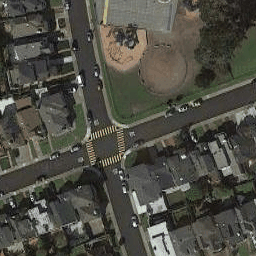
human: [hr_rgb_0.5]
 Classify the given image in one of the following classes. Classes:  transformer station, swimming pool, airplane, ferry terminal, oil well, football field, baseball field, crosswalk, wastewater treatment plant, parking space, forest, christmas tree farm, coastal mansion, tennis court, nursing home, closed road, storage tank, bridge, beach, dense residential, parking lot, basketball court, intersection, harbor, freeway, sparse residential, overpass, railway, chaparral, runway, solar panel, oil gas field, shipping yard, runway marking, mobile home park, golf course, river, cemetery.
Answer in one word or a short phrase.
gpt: intersection